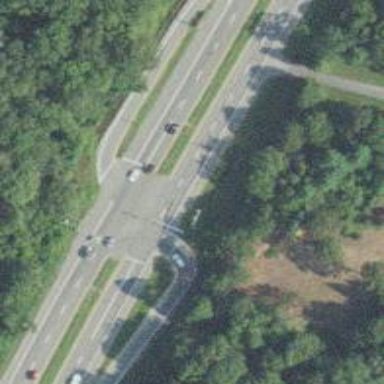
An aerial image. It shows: Asphalt trunk link expressway with jughandle junction.